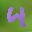
Label: 4